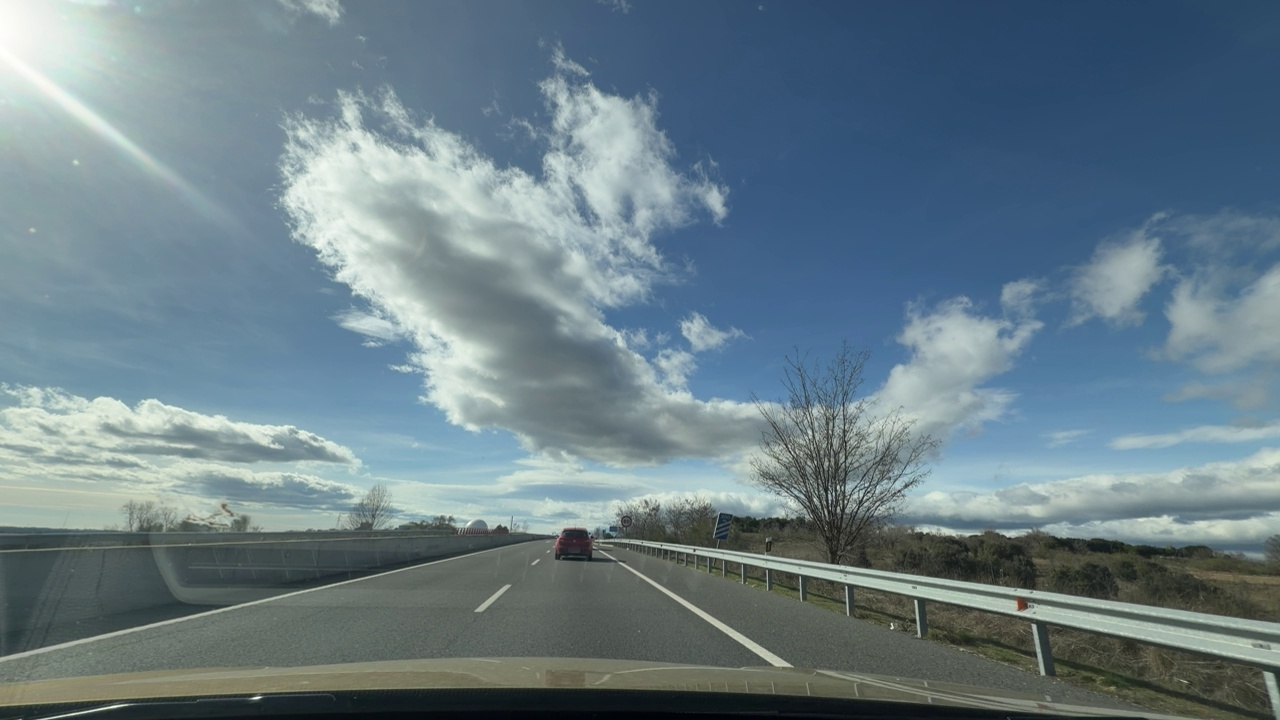
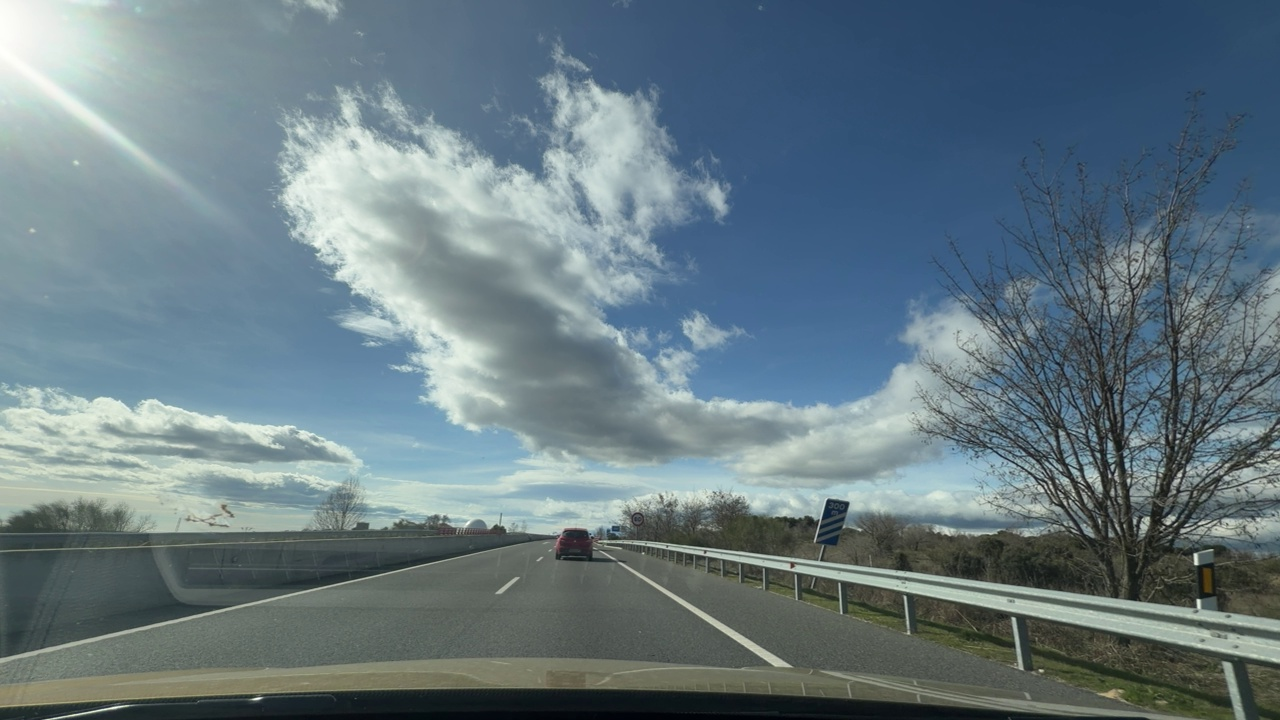
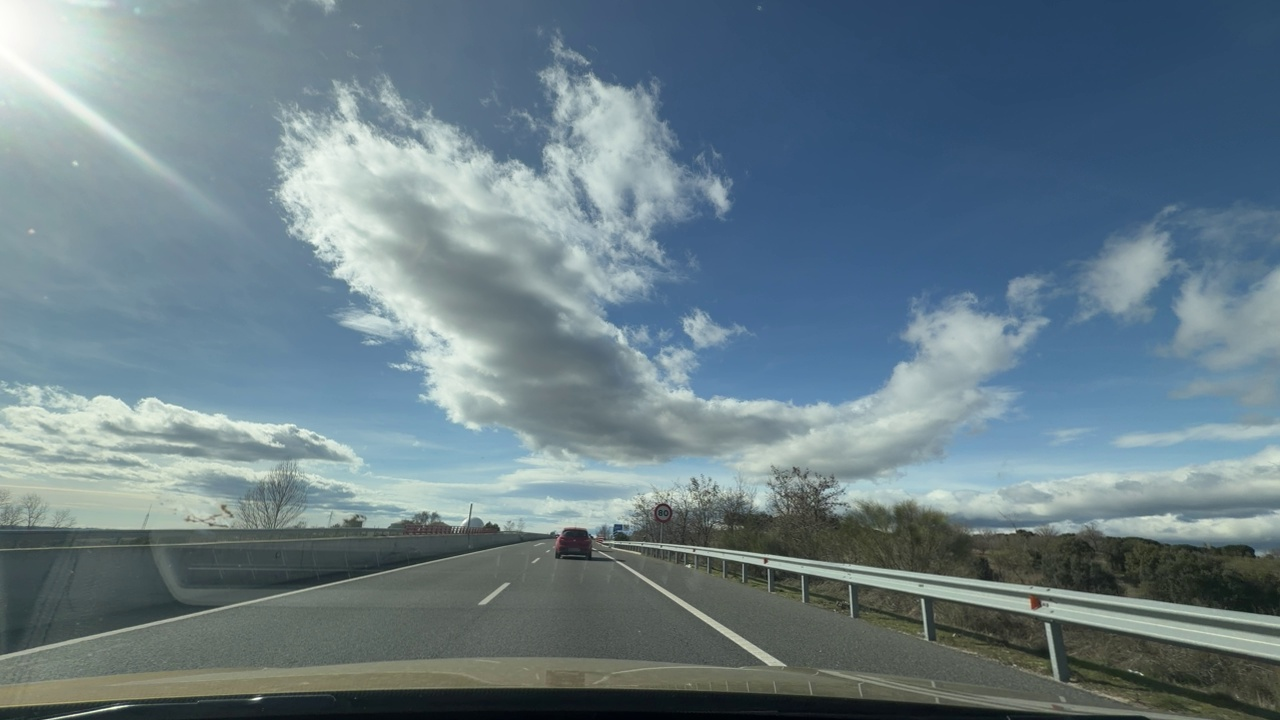
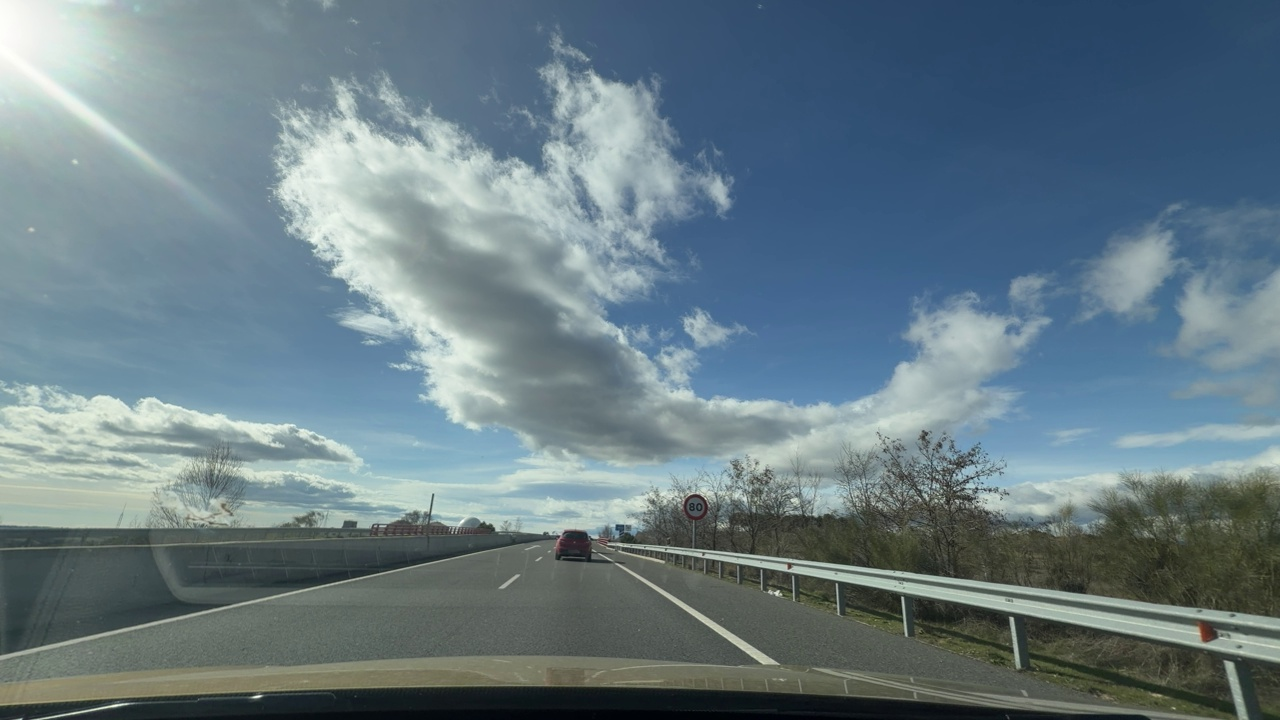
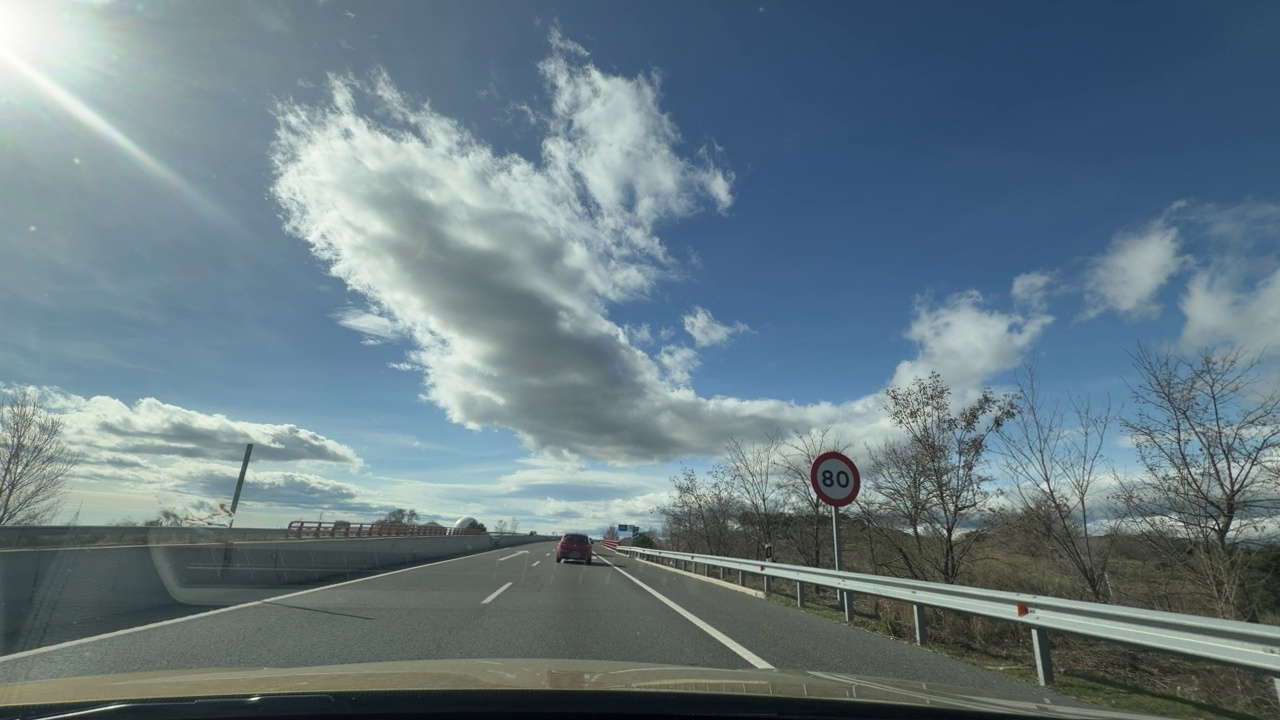
Situation: Speed limit adaptation
Question: Are multiple speed limit signs with different values visible?
Answer: No
Reasoning: There is only one speed limit sign in the picture

Situation: Speed limit adaptation
Question: Is there a speed limit sign regulating the ego lane?
Answer: Yes
Reasoning: There is a speed limit sign on the roadside in the direction of trave